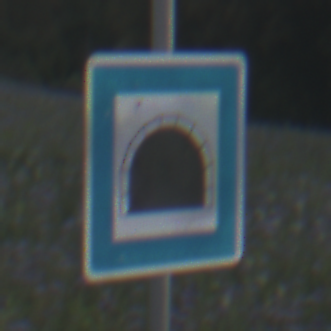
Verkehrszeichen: Tunnel
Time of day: SunriseSunset
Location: Outdoor (Nature)
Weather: PartlyCloudy
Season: NotSpecified
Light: Natural